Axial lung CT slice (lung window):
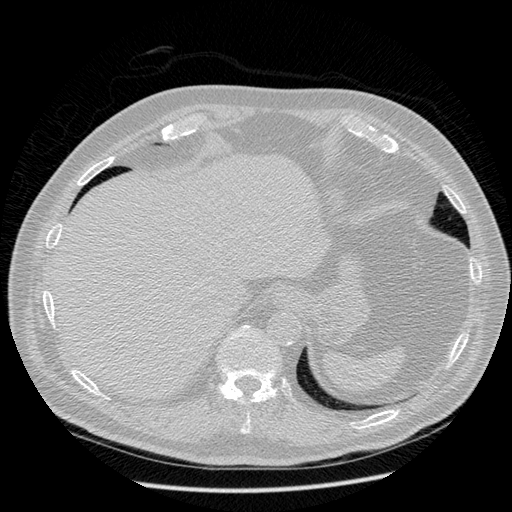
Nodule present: no